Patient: sex M, age 64
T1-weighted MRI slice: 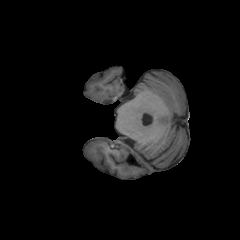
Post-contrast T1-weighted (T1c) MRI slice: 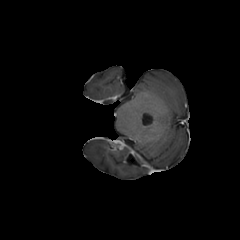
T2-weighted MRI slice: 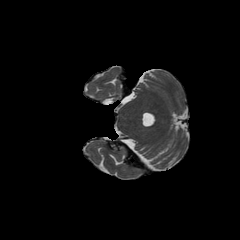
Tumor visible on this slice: yes
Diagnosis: Astrocytoma, IDH-wildtype
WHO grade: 3